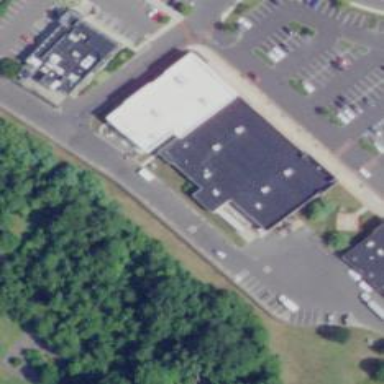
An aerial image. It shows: Building.